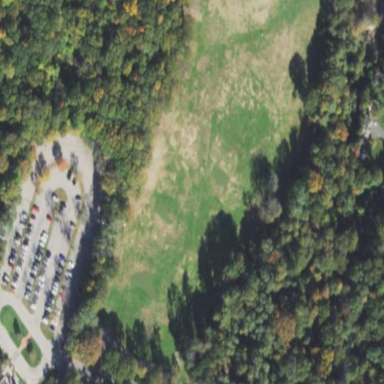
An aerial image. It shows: Grassy area designated for driving range golf.